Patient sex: M
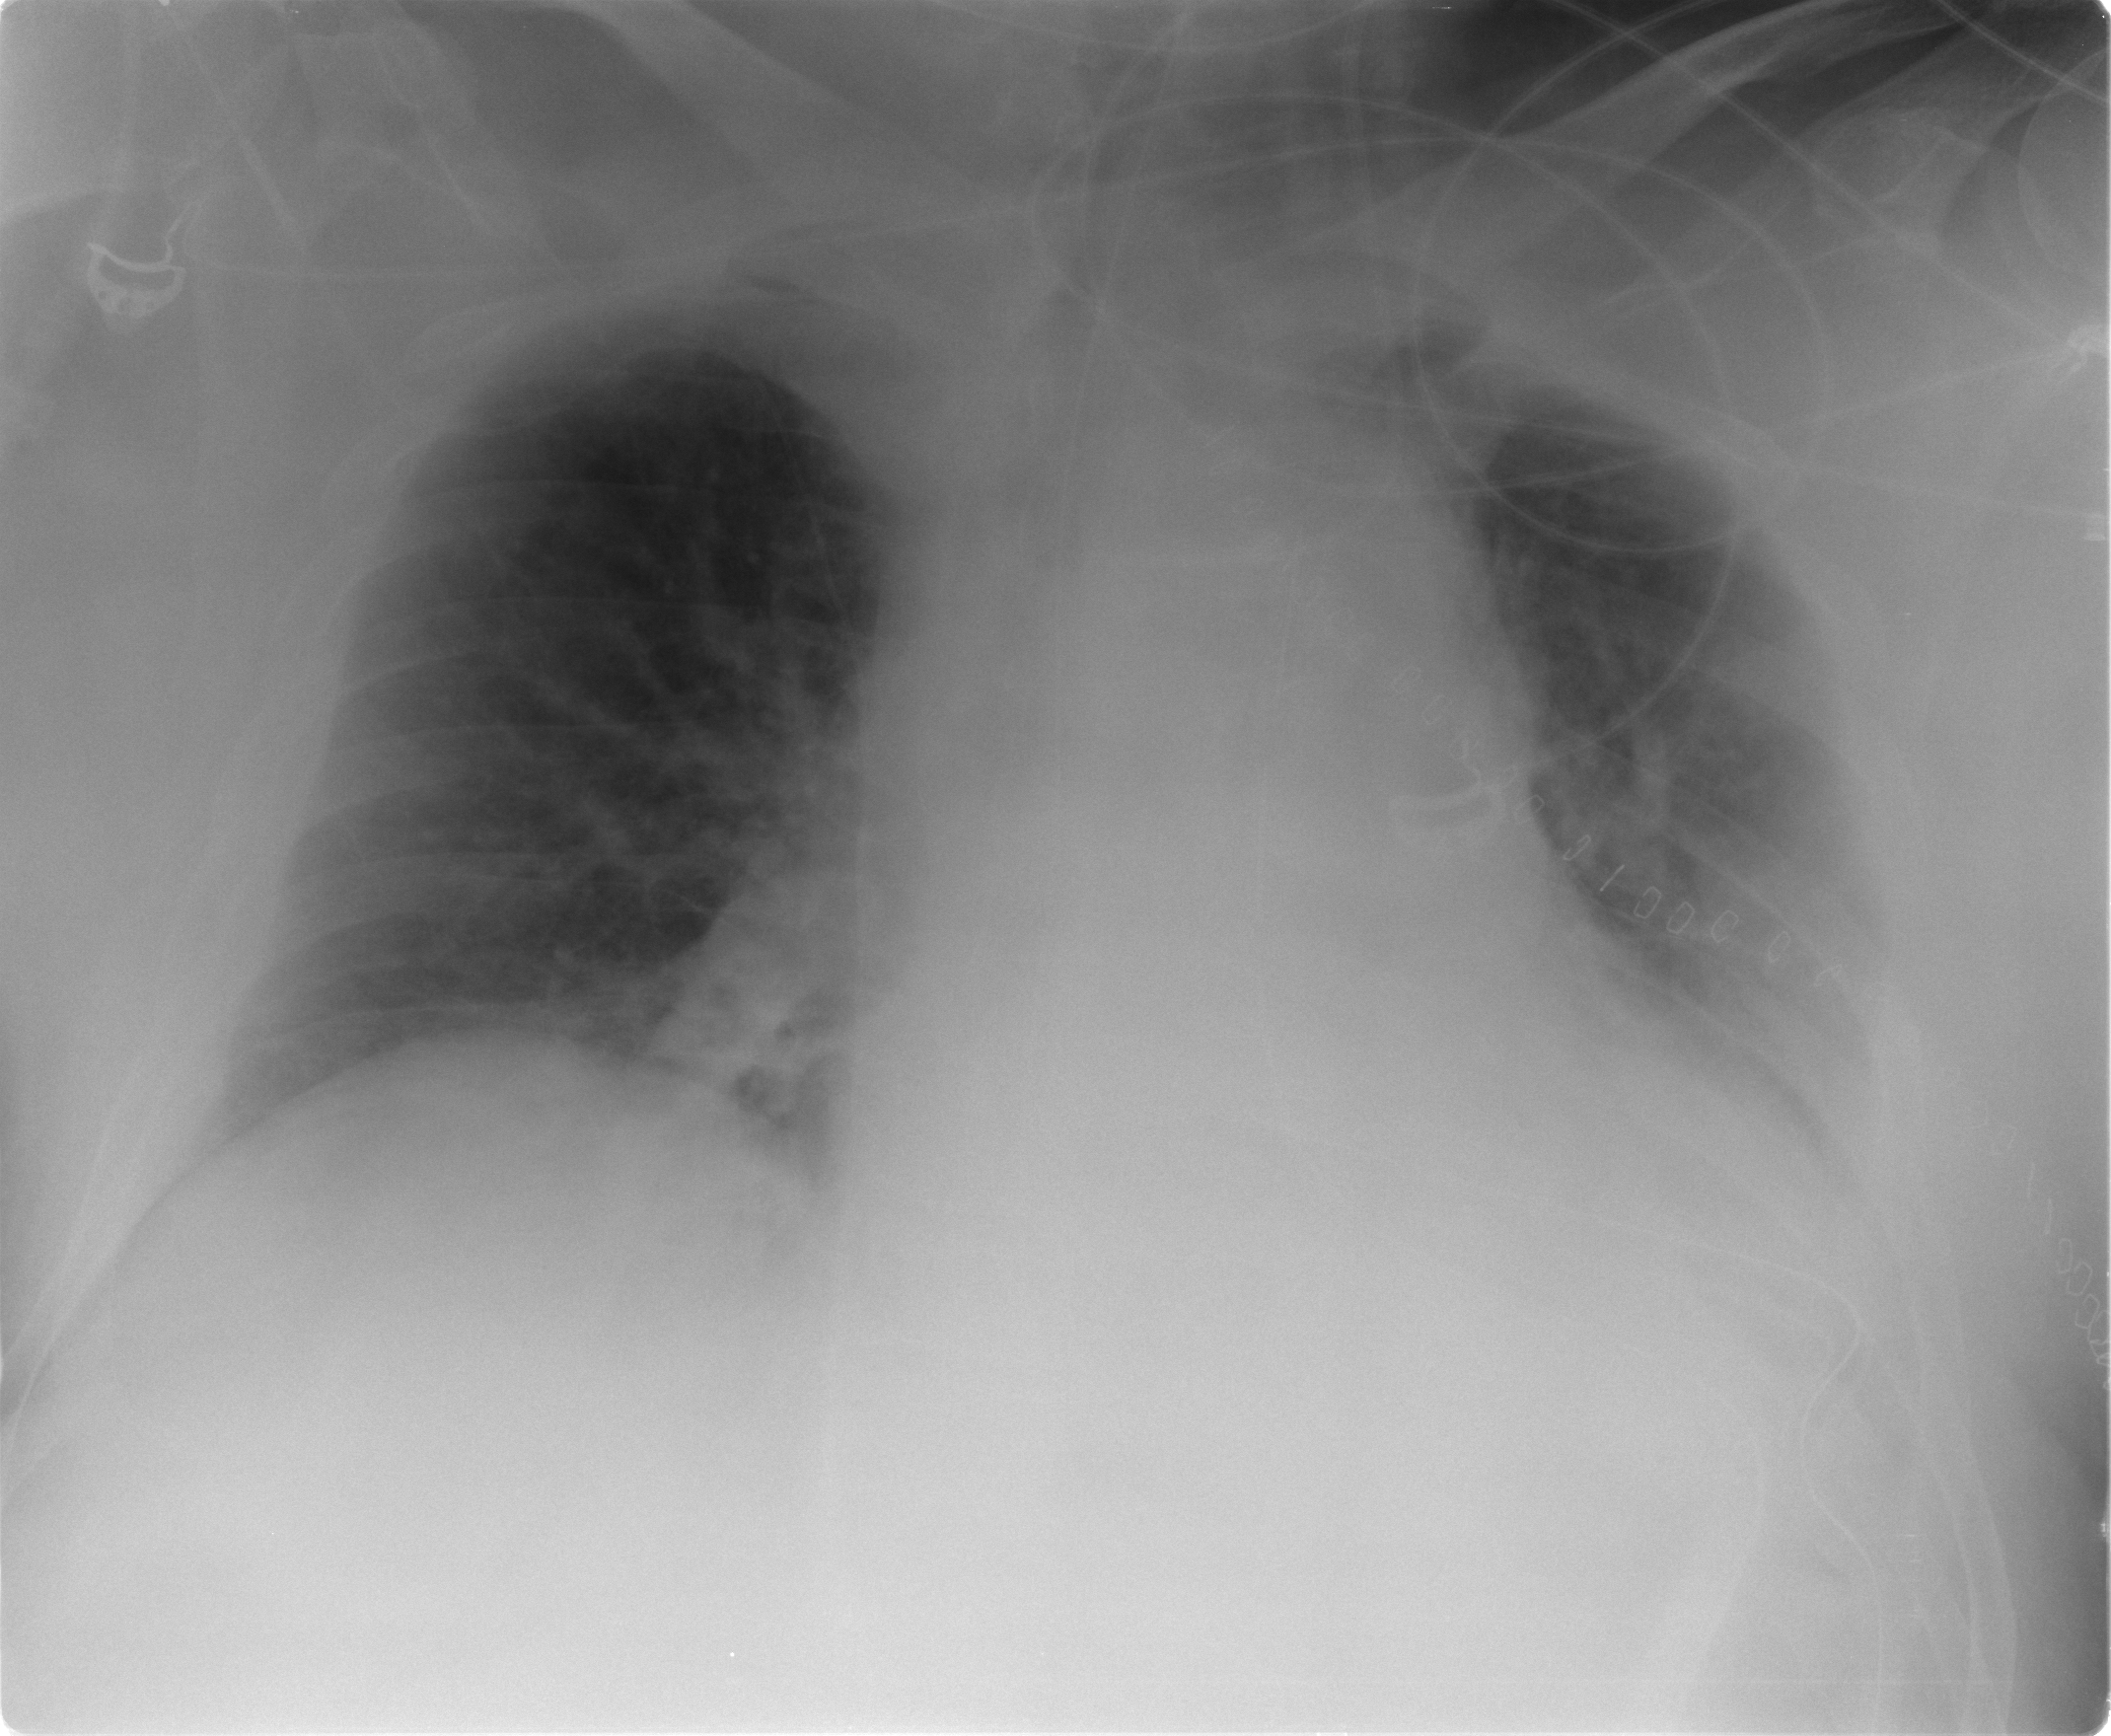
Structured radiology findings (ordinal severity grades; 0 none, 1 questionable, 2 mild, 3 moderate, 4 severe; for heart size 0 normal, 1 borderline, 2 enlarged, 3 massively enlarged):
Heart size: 2
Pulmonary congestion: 2
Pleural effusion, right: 1
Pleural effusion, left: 2
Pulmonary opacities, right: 2
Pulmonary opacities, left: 2
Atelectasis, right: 2
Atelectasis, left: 2